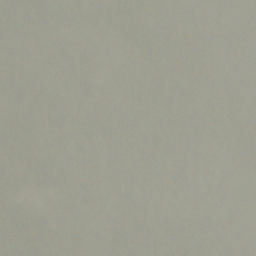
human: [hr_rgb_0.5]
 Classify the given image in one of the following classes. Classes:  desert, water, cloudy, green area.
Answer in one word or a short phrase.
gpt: cloudy